Question: In this example, is possible to autofit '<span class="orange">ORANGE</span>' to set the largest row height? And with two or more '<span>' will be possible to split the cell to adjust the heights?
(Now use: display: table, table-row, table-cell, but also could use a classic table)

<URL>
'''
<html>
<head>
<style>
.table {
display: table;
background: #eee;
}
.row {
display: table-row;
}
.cell {
display: table-cell;
border: 1px solid #000;
}
.cell span {
display: block;
}
.cell span.red {
background: red;
}
.cell span.yellow {
background: yellow;
}
.cell span.green {
background: green;
}
.cell span.orange {
background: orange;
}
.cell span.grey {
background: grey;
}
</style>
</head>
<body>
<div class="table">
<div class="row">
<div class="cell">Header</div>
<div class="cell">Header</div>
<div class="cell">Header</div>
<div class="cell">Header</div>
</div>
<div class="row">
<div class="cell">Row 1</div>
<div class="cell">Row 1</div>
<div class="cell">Row 1</div>
<div class="cell">Row 1</div>
</div>
<div class="row">
<div class="cell">
<span class="red">RED</span>
<span class="yellow">YELLOW</span>
<span class="green">GREEN</span>
<span class="orange">ORANGE</span>
<span class="grey">GREY</span>
</div>
<div class="cell">Row 2</div>
<div class="cell">Row 2</div>
<div class="cell">
<span class="orange">ORANGE</span>
</div>
</div>
<div class="row">
<div class="cell">
<span class="red">RED</span>
<span class="yellow">YELLOW</span>
<span class="green">GREEN</span>
<span class="orange">ORANGE</span>
<span class="grey">GREY</span>
</div>
<div class="cell">Row 2</div>
<div class="cell">Row 2</div>
<div class="cell">
<span class="green">GREEN</span>
<span class="orange">ORANGE</span>
</div>
</div>
</div>
</body>
</html>
'''
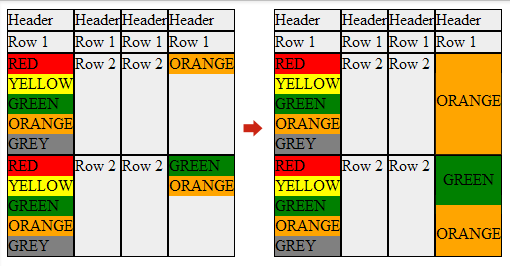
Answer: Try this:
<URL>
'''
$(document).ready(function(){
$(".row .cell:last-child").has("span").each(function(){
var counter = $(this).find("span").length;
var height = $(this).height() / counter;
$(this).find("span").css('height', height+'px');
});
});
'''